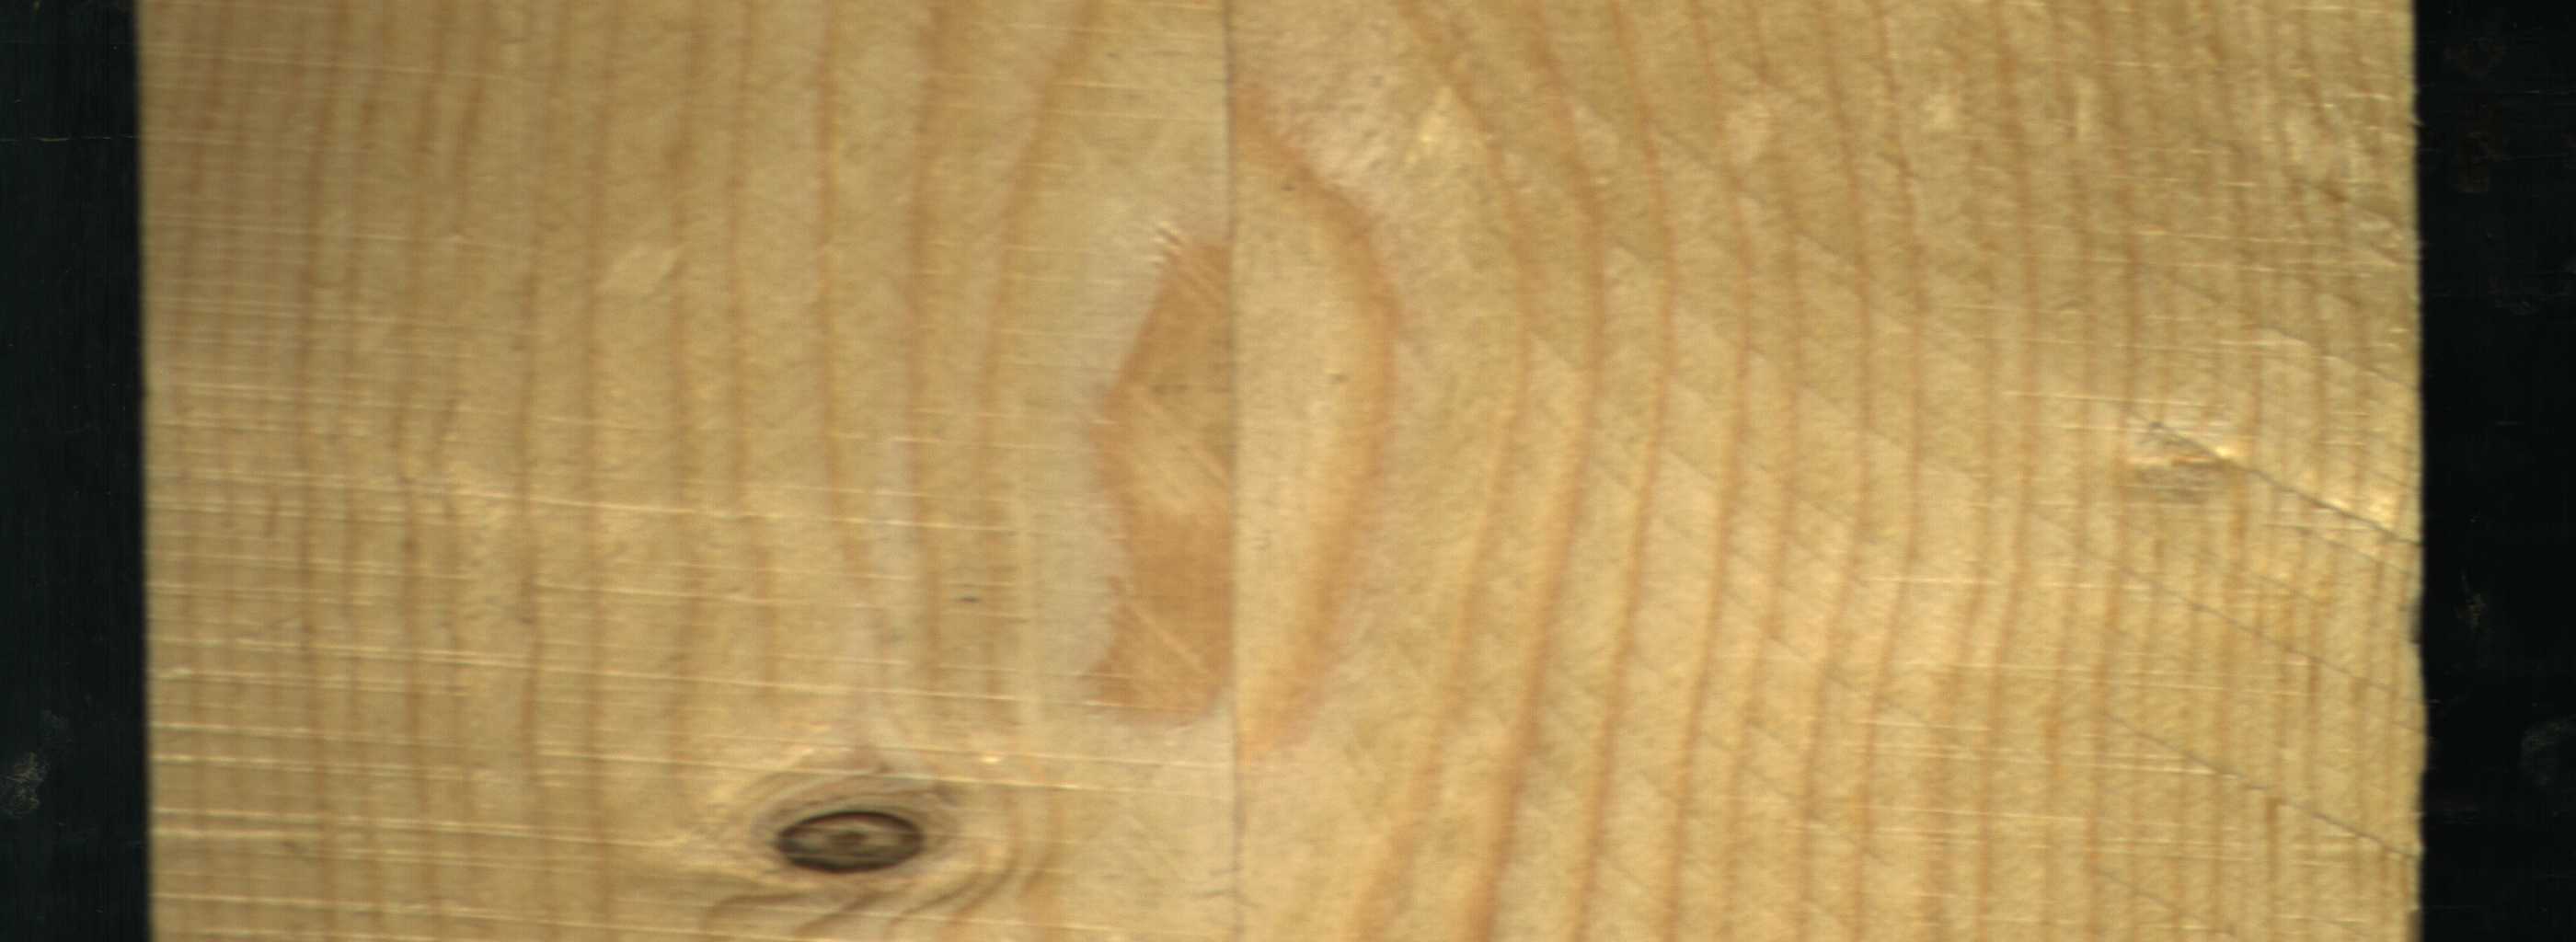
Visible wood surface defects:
Dead_Knot